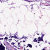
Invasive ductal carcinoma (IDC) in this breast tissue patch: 0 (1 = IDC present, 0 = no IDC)